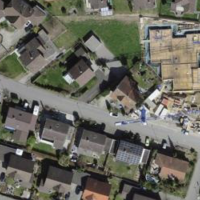
EUNIS habitat code: 54
Species observed at this site:
Sorbus aucuparia